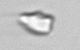
Label: detritus_transparent